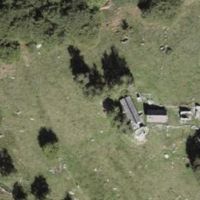
EUNIS habitat code: 41
Species observed at this site:
Gryllus campestris